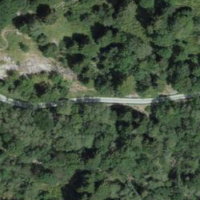
EUNIS habitat code: 41
Species observed at this site:
Maniola jurtina
Minois dryas
Melanargia galathea